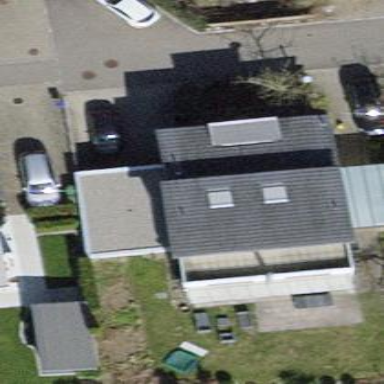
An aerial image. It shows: Building with tiled roof.